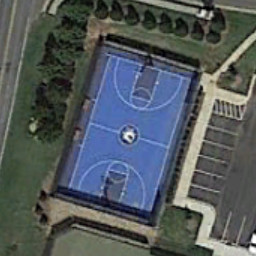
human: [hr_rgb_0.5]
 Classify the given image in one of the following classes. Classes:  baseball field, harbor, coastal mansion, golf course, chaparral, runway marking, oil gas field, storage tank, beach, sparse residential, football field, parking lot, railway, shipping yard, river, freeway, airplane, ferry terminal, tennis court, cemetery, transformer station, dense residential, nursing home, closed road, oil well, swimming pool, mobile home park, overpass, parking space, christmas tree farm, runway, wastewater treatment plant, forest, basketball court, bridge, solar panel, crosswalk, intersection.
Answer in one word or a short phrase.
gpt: basketball court